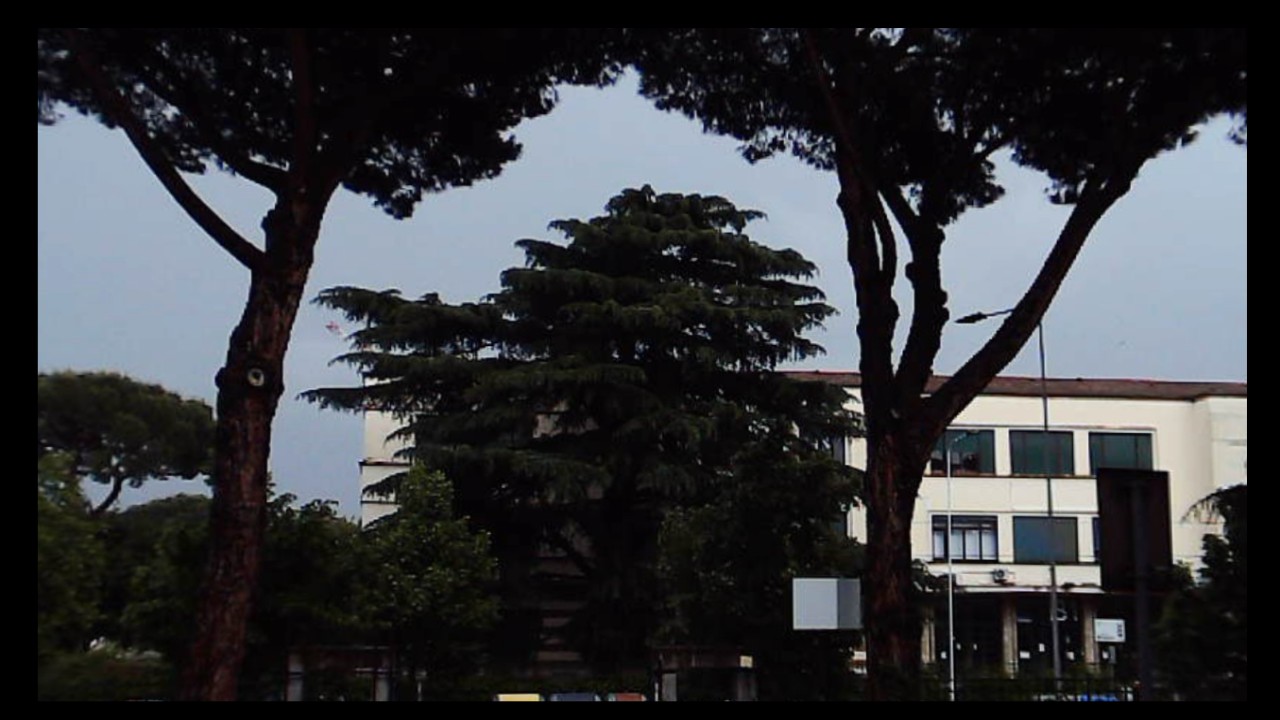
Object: DarwinFPV cineape20